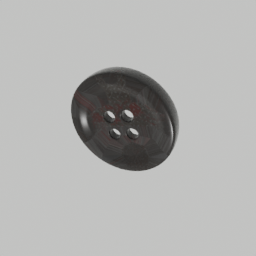
Label: people